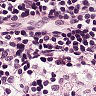
Metastatic tissue present: no